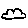
Label: cloud